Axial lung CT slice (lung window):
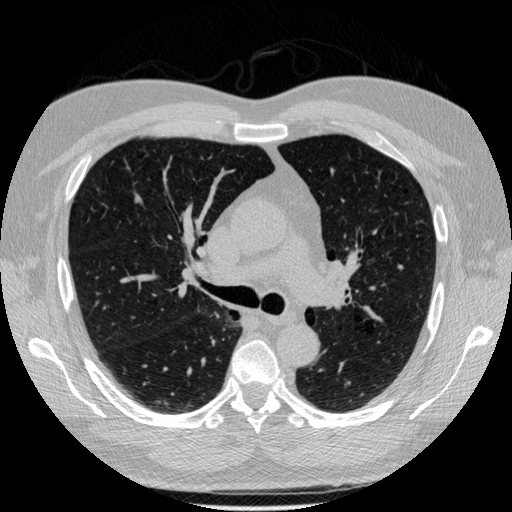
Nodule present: no